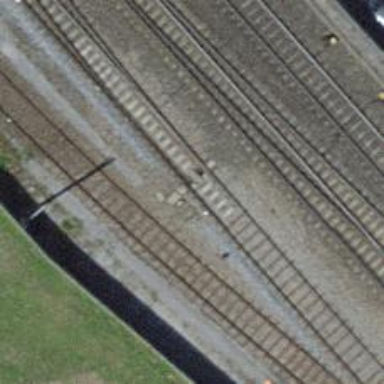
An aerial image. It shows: Railway switch.